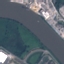
Label: River